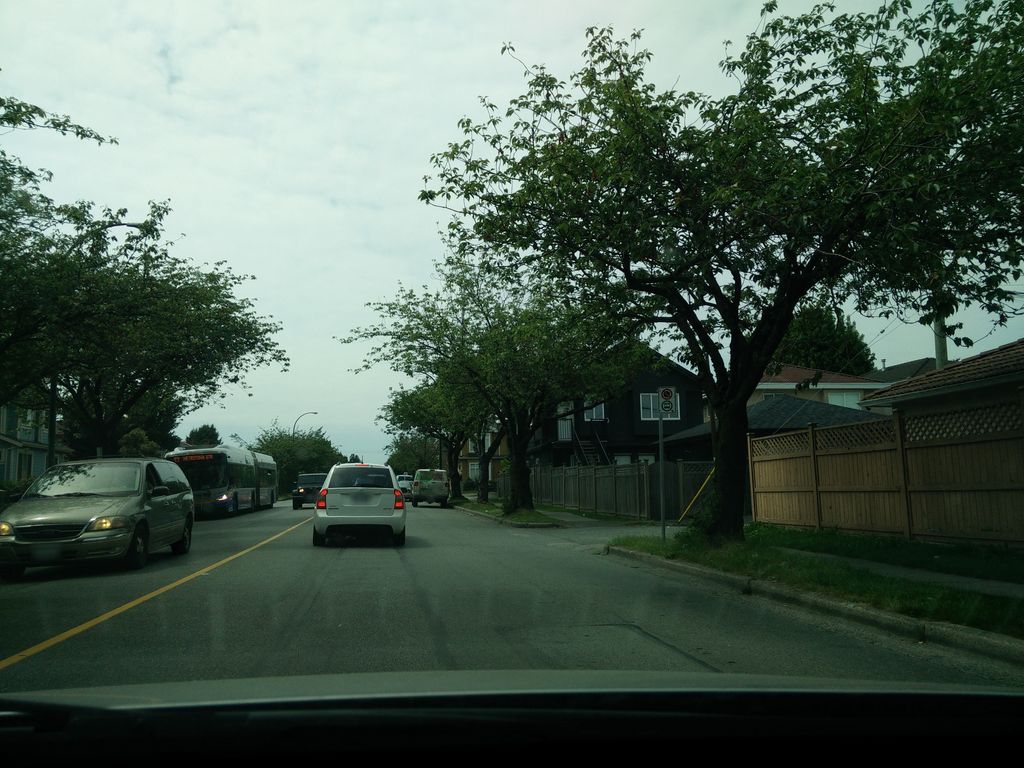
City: vancouver